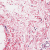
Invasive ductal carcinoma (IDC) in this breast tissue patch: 0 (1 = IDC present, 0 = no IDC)